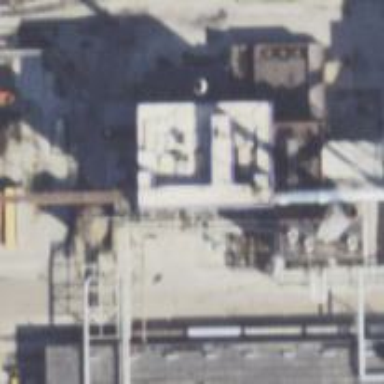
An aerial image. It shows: Steam turbine generator.